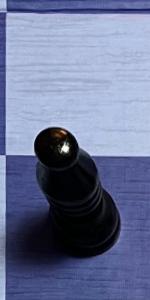
Label: Bishop_Black